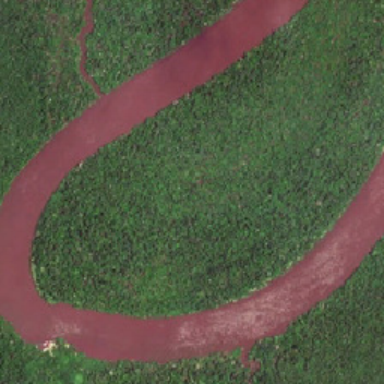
Red river wears green trees .